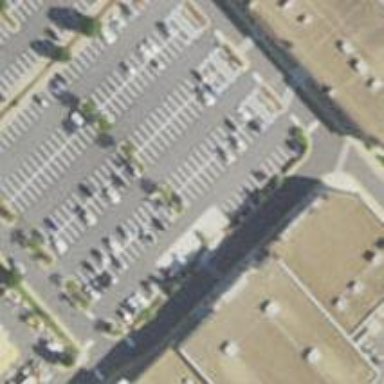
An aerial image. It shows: Parking space is available.